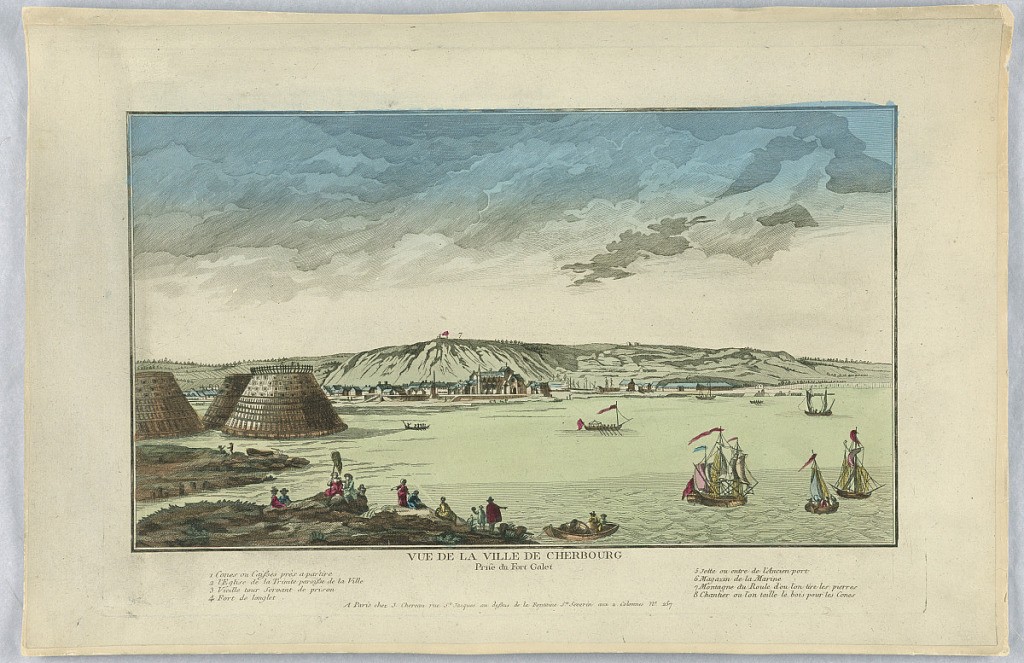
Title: Peep-Show Print
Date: mid-18th century
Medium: Engraving and brush and wash on paper
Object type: Print
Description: Peep-show print